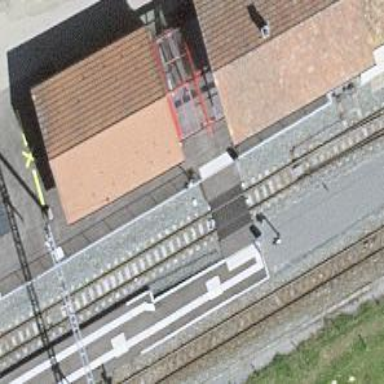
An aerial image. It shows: Transportation building with gabled roof.